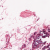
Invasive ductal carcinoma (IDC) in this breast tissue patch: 0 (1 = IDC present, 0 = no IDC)